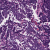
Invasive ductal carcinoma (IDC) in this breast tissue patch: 1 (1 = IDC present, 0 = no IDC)